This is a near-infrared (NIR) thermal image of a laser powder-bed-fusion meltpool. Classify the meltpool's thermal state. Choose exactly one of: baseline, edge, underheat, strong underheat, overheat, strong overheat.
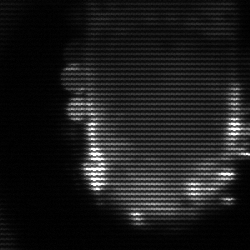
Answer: baseline